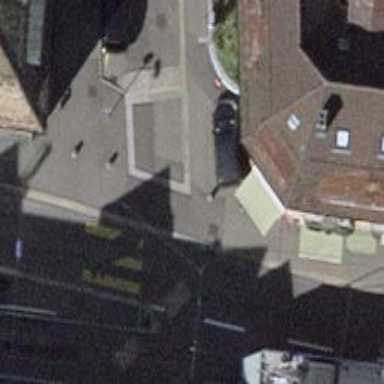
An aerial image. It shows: Unmarked crossing with traffic calming table.